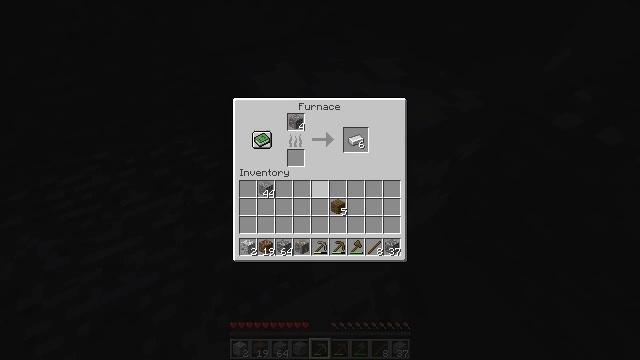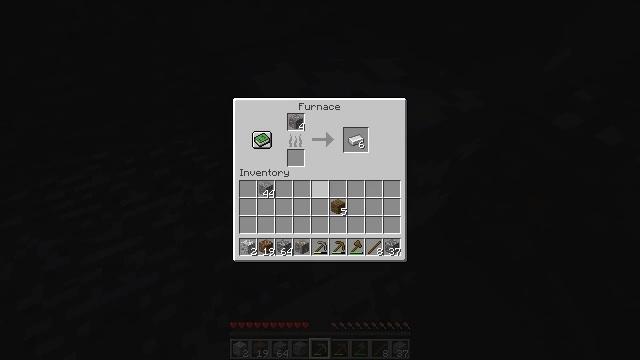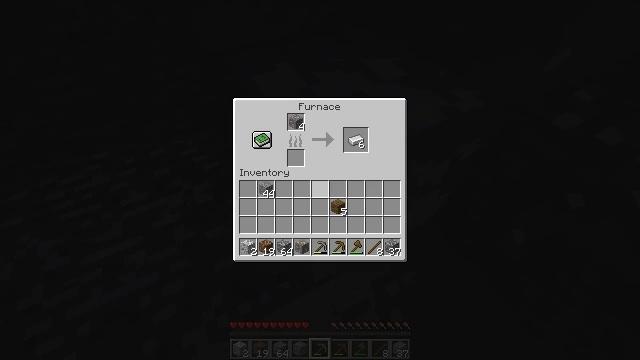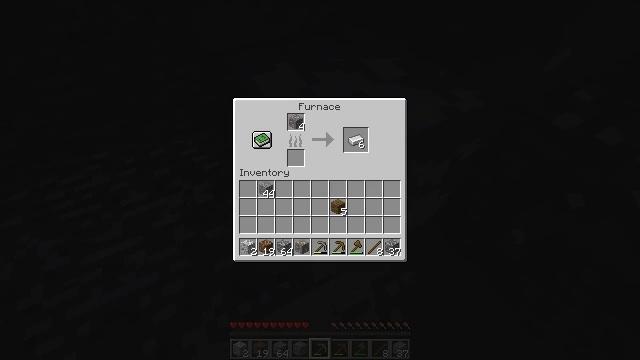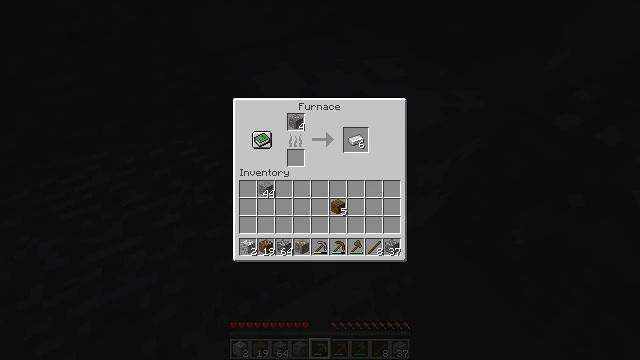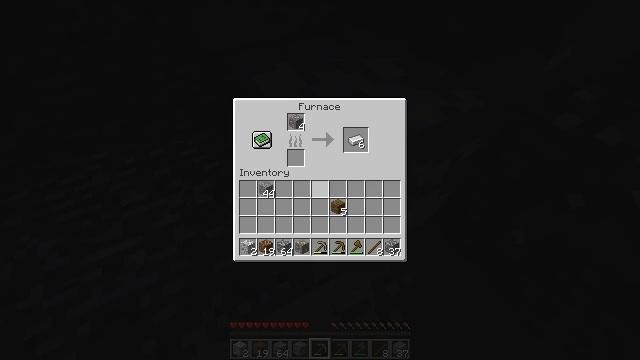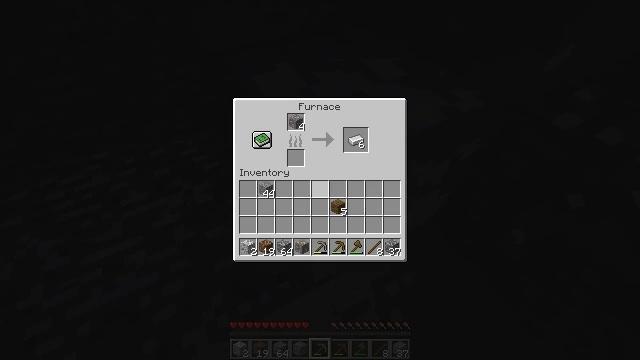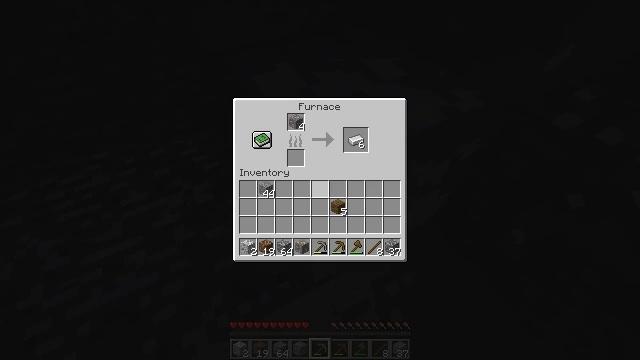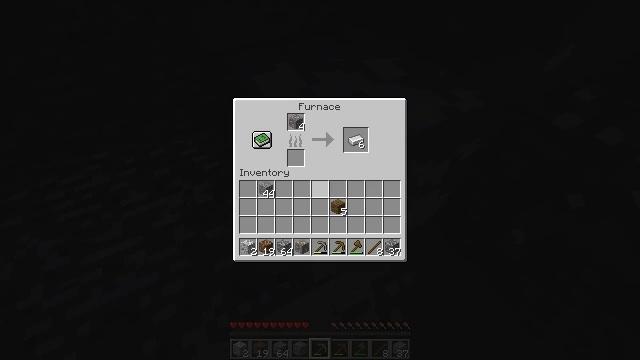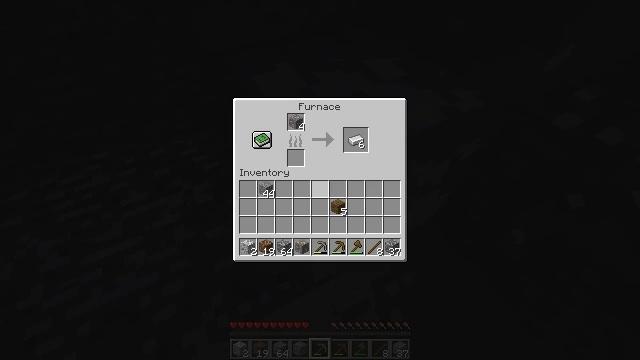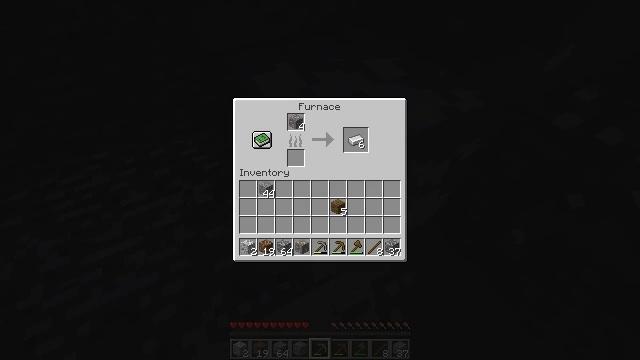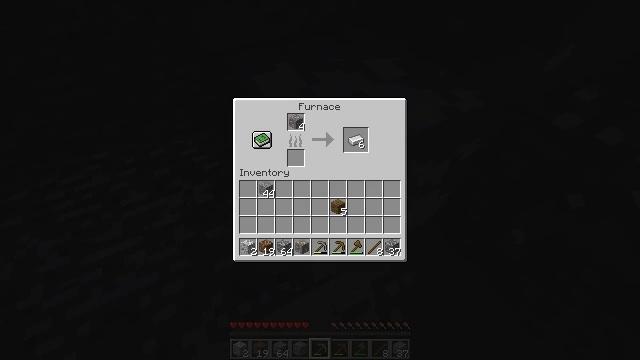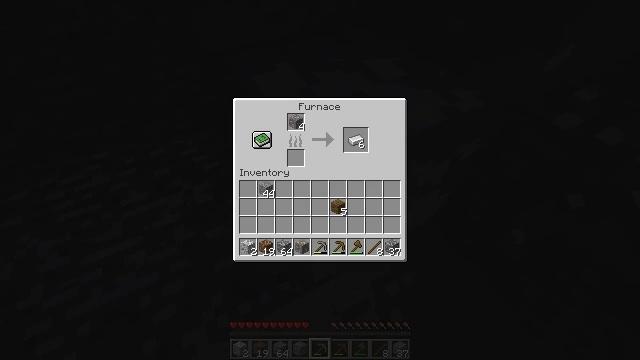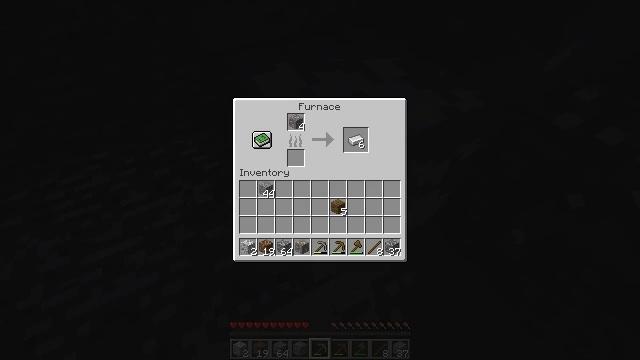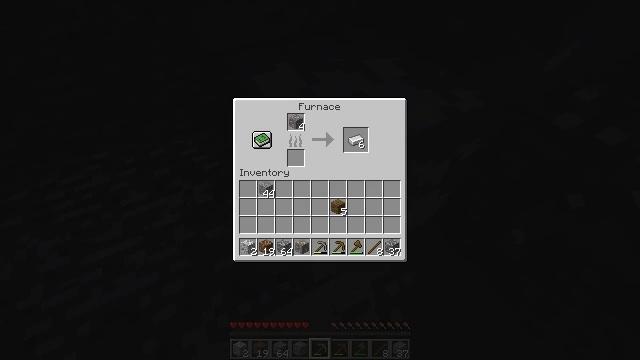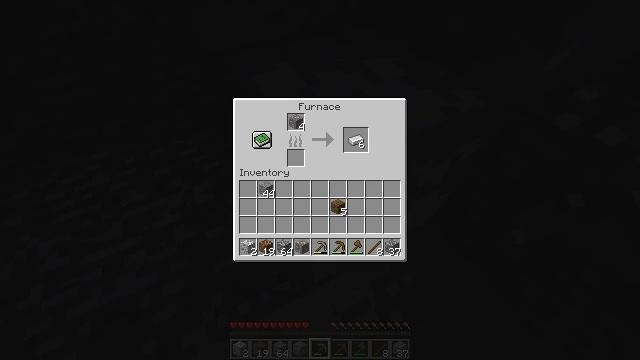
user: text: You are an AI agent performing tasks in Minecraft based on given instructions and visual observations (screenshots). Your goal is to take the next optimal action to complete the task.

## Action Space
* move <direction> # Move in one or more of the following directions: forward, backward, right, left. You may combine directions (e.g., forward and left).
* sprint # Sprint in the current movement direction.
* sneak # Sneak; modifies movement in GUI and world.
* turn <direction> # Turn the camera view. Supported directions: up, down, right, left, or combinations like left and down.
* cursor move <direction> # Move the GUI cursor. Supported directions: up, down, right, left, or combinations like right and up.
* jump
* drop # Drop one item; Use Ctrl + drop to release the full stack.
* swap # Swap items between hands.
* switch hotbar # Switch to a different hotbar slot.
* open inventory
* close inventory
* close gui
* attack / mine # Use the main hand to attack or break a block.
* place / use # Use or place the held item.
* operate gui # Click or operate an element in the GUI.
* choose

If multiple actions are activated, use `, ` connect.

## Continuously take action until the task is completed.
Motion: motion action
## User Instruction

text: craft item air
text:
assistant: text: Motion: no_op
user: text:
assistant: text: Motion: no_op
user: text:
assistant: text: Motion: no_op
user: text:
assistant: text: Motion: no_op
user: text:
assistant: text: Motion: cursor move down
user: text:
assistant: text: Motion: no_op
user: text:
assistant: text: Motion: no_op
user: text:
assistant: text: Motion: no_op
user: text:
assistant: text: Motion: no_op
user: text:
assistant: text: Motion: cursor move up
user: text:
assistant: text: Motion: cursor move right
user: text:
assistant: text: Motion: cursor move right
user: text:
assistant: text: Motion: no_op
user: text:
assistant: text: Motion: no_op
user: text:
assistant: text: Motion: no_op
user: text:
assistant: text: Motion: cursor move right
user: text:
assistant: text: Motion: no_op
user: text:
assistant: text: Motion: no_op
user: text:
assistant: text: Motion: no_op
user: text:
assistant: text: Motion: sneak
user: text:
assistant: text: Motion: sneak
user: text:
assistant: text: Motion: sneak, operate gui
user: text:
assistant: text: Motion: sneak, operate gui
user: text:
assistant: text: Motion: sneak, operate gui
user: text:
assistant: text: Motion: sneak
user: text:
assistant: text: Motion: no_op
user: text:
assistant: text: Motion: no_op